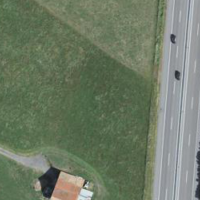
EUNIS habitat code: 57
Species observed at this site:
Milvus milvus
Astrantia major